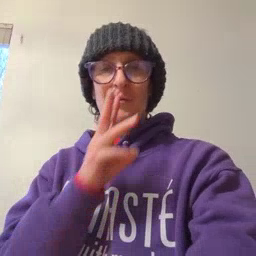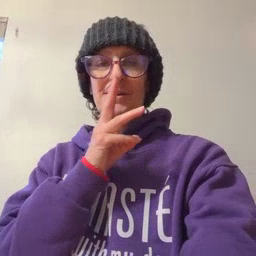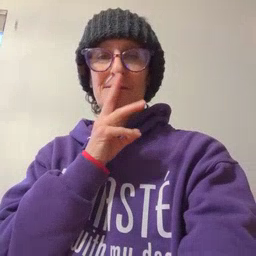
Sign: water